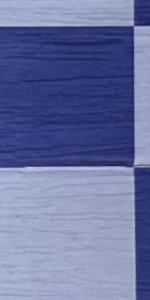
Label: Empty